Question: How I can change element order and positions within a div using media queries?
The following image shows the desired behaviour(use left image when browser window is smaller than 1000px wide, the second when bigger.):

My first attempt using 'normal' placement on first case and use float on the second:
'''
.box2 {
float: right;
}
'''
but then the element 2 (green) aligns on extreme right of container. Not close to the first element.
fiddle: <URL>
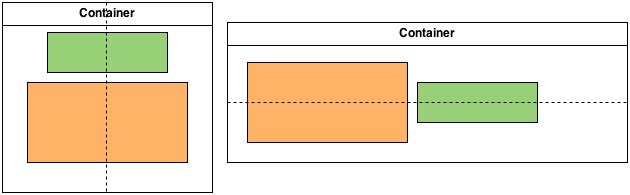
Answer: Assuming you have standard HTML that looks like this:
'''
<div id=outer>
<div id=box1></div>
<div id=box2></div>
</div>
'''
And CSS like this:
'''
#box1 {
width: 150px;
height: 50px;
background-color: green;
margin: 10px;
}
#box2 {
width: 200px;
height: 100px;
background-color: orange;
margin: 10px;
}
'''
I'd achieve the narrow version by adding this CSS:
'''
#box1, #box2 {
margin-left: auto;
margin-right: auto;
}
'''
And I'd achieve the wide version by adding this CSS instead:
'''
#outer {
float: left;
}
#box1, #box2 {
float: right;
}
#box1 {
margin-top: 35px;
}
'''
Note that I'm cheating a bit by manually calculating the extra top-margin in order to vertically align the boxes.
Putting it all together with media queries to do it automatically would look like this:
'''
#box1 {
width: 150px;
height: 50px;
background-color: green;
margin: 10px auto 10px auto;
}
#box2 {
width: 200px;
height: 100px;
background-color: orange;
margin: 10px auto 10px auto;
}
@media (min-width: 450px) {
#outer {
float: left;
}
#box1, #box2 {
margin: 10px;
float: right;
}
#box1 {
margin-top: 35px;
}
}
'''
A working fiddle is here: <URL>
(Note that I've used narrower widths to make it work nicely in the fiddle - but it should be easy to adapt to the actual widths you need)
If anybody knows how to achieve the vertical alignment automatically without knowing the heights, I'd be very interested to learn. When I try, I can't get past the float / vertical-alignment conflict.